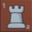
Piece: wR